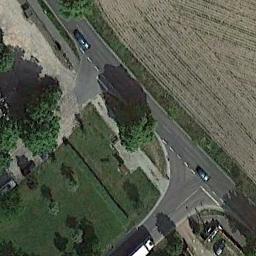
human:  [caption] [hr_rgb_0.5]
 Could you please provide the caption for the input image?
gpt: The freeway is surrounded by a large area of ​​farmland, And there are many cars on the freeway .

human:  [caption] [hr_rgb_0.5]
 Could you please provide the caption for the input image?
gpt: The freeway is next to the grass with some cars .

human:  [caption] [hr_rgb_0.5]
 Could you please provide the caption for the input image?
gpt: There are few cars on the motorway .

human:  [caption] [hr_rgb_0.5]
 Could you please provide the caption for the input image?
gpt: A straight freeway is a farmland on one side and on the other side are lawn and some trees .

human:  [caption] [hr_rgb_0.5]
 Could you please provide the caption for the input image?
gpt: A freeway beside a yellow farmland .